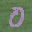
Label: 0